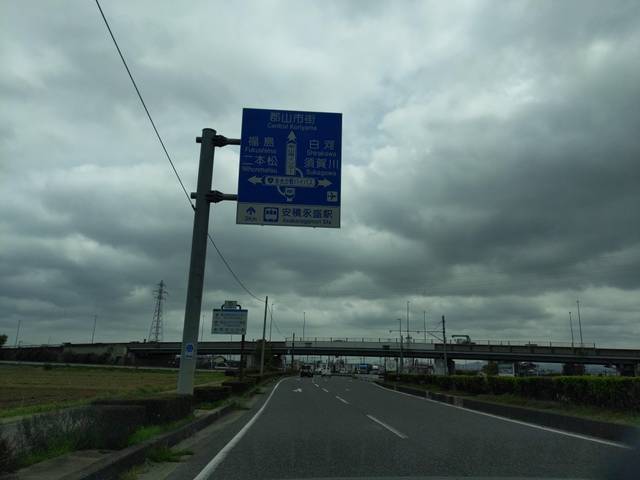
Region: Japan
Coordinates: 37.369, 140.347